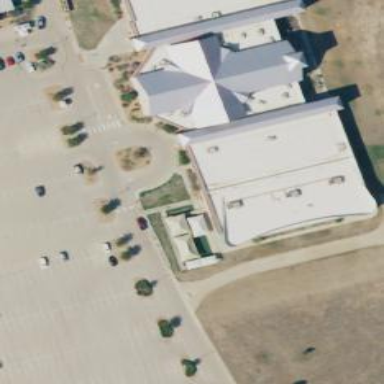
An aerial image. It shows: Building that is place of worship.